Question: I have my own class which inherits from 'QGraphicsLineItem' and overrides the 'paint()' method to draw a thick line with an arrow head:
'''
void MyGraphicsItem::paint( QPainter* aPainter,
const QStyleOptionGraphicsItem* aOption,
QWidget* aWidget /*= nullptr*/ )
{
Q_UNUSED( aOption );
Q_UNUSED( aWidget );
QLineF cLine = line();
aPainter->setPen( QPen( Qt::black, 6, Qt::SolidLine ) );
aPainter->drawLine( cLine );
qreal lineAngle = cLine.angle();
const qreal radius = 2.0;
QLineF head1 = cLine;
head1.setAngle(lineAngle+32);
head1.setLength( 12 );
QLineF head2 = cLine;
head2.setAngle(lineAngle-32);
head2.setLength( 12 );
aPainter->drawLine( head1 );
aPainter->drawLine( head2 );
aPainter->setPen( QPen( Qt::yellow, 2, Qt::SolidLine ) );
aPainter->drawLine( cLine );
aPainter->drawLine( head1 );
aPainter->drawLine( head2 );
}
'''
This seems to cause rendering artifacts when I draw the item around the scene. From what I can tell its because I've set a thickness on the 'QPen' which makes me believe that I must somehow be drawing outside of the items rectangle?
What is causing my rendering issue and how can I solve it?

Notice the background not being redrawn in the image - this happens to any other objects in the scene that the arrow is dragged over too.
Edit: I think this is actually my problem:
<URL>
Edit again: Seems drawing the background is the problem, but using full view port updates kills performance so I came up with this which seems to keep the CPU usage at 3% rather than pegging out one core to 100% usage.
'''
// This code lives in the QGraphicsScene constructor, doesn't have to be there though since QGraphicsScene::setBackgroundBrush is public.
int gridSizeX = 25;
int gridSizeY = 20;
QImage singleGrid( gridSizeX, gridSizeY, QImage::Format_RGB32 );
singleGrid.fill( Qt::white );
{
QPainter painter( &singleGrid );
// Lighter background
painter.setPen( QPen( QColor( 240, 240, 240 ) ));
qreal midx = gridSizeX / 2;
qreal midy = gridSizeY / 2;
painter.drawLine( 0, midy, gridSizeX, midy );
painter.drawLine( midx, 0, midx, gridSizeY );
// Darker foregound
painter.setPen( QPen( QColor( 180, 180, 180 ) ));
painter.drawRect( 0, 0, gridSizeX, gridSizeY );
painter.end();
}
QBrush brushBackground( singleGrid );
setBackgroundBrush( brushBackground );
'''
The scene then repeats this brush everywhere resulting in the same grid background effect, it even works as expected when zoomed/scaled. :).
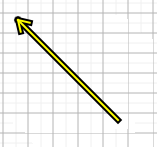
Answer: When you override the paint() function you also need to override QGraphicsItem::boundingRect() in your class to define the outer bounds of your customized graphics item. If you draw outside the bounds you will end up with rendering artifacts. Right now you depend on the QGraphicsLineItem's implementation of boundingRect(), which of course has no knowledge of your implementation of the paint() function. See <URL> for details.